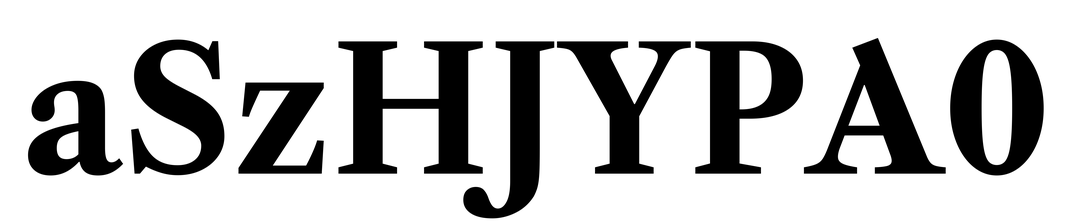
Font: LibreCaslonText_Bold